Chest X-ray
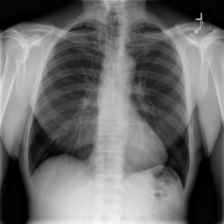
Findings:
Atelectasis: negative
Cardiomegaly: negative
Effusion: negative
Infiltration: negative
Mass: negative
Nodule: negative
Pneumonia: negative
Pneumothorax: negative
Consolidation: negative
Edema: negative
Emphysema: negative
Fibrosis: negative
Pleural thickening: negative
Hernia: negative